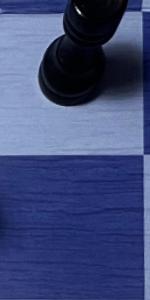
Label: Empty